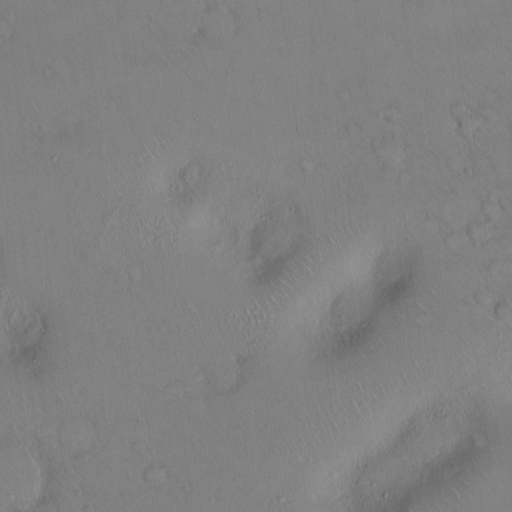
Objects detected: cone, cone, cone, cone, cone